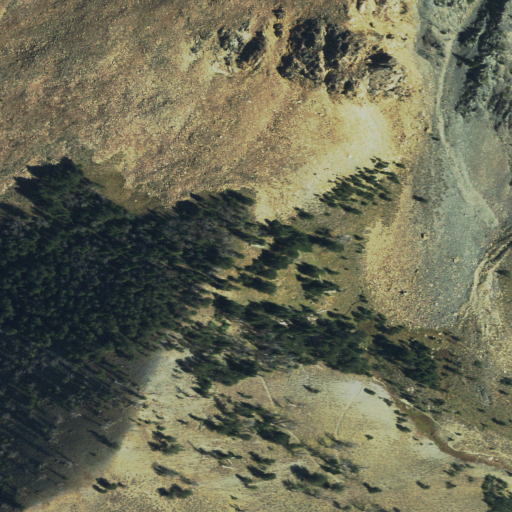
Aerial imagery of gap in Idaho named P K Pass containing grassland, evergreen forest, and shrub